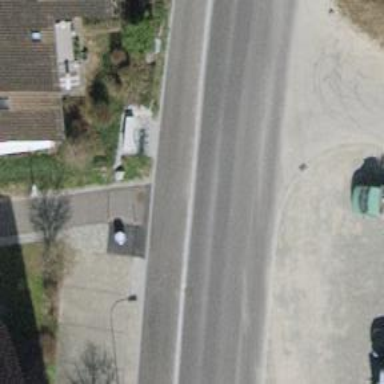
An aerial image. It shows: Unclassified road with asphalt surface. There is sidewalk on the left and cycle track on the left side as well.